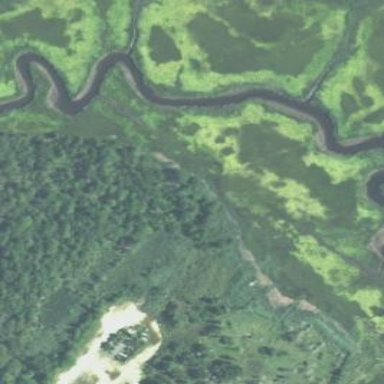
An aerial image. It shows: Marshy wetland area.